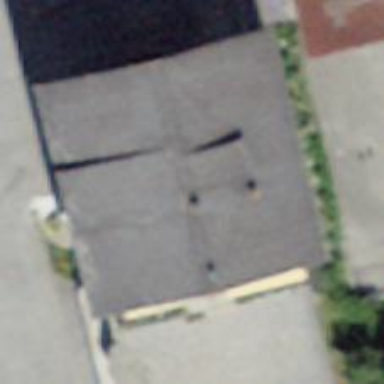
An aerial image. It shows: Bar.